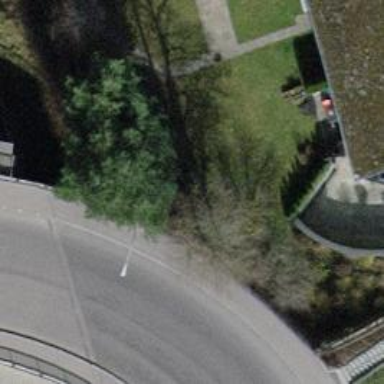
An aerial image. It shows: Sidewalk bridge over footway.